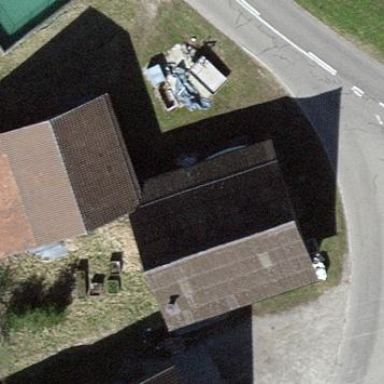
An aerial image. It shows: Residential building with gabled roof made of eternit. The roof is oriented along the building.